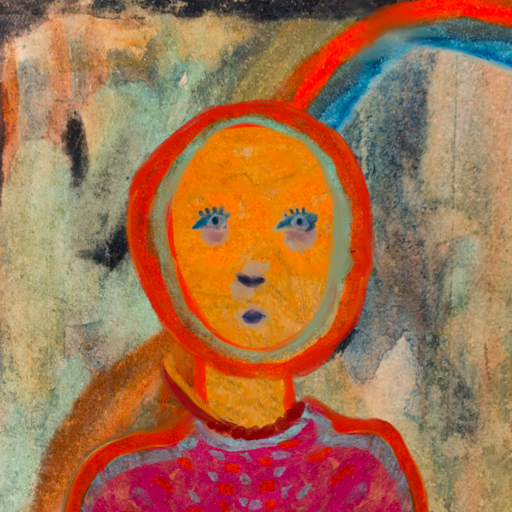
Background: Childish, Head And Neck Front: Sisters, Face Front: Hill_Girl, Bust: Sisters, Hair Front: Sisters, Head Accessory: Blank, Second Necklace: Blank, Necklace: Pipe, Baby: Blank